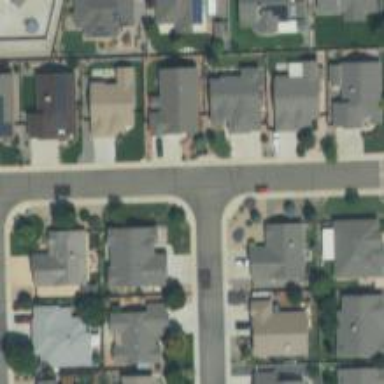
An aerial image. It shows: Residential road with separate asphalt sidewalk.